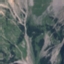
Land use / land cover: HerbaceousVegetation